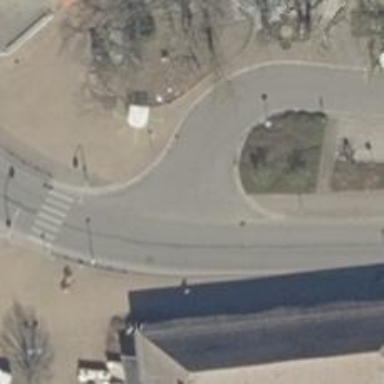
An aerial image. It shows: Unmarked road crossing.